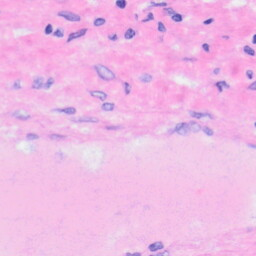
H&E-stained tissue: Liver